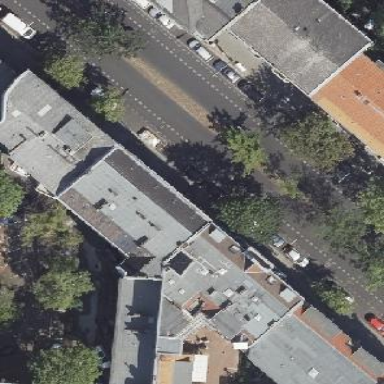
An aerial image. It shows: Parking lane.